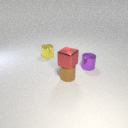
small brown metal cylinder to the right of small yellow metal cylinder